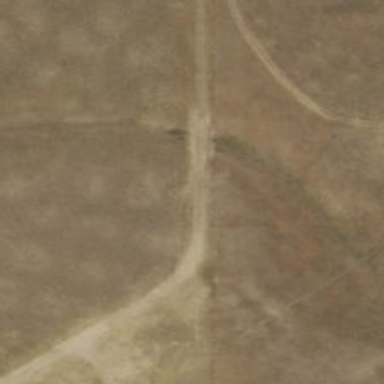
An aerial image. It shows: Track road leading to wind farm.